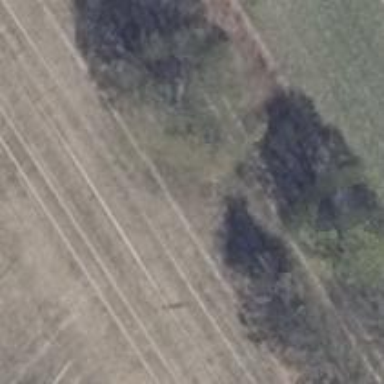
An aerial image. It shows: Dirt track road with grade3 tracktype.